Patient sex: M
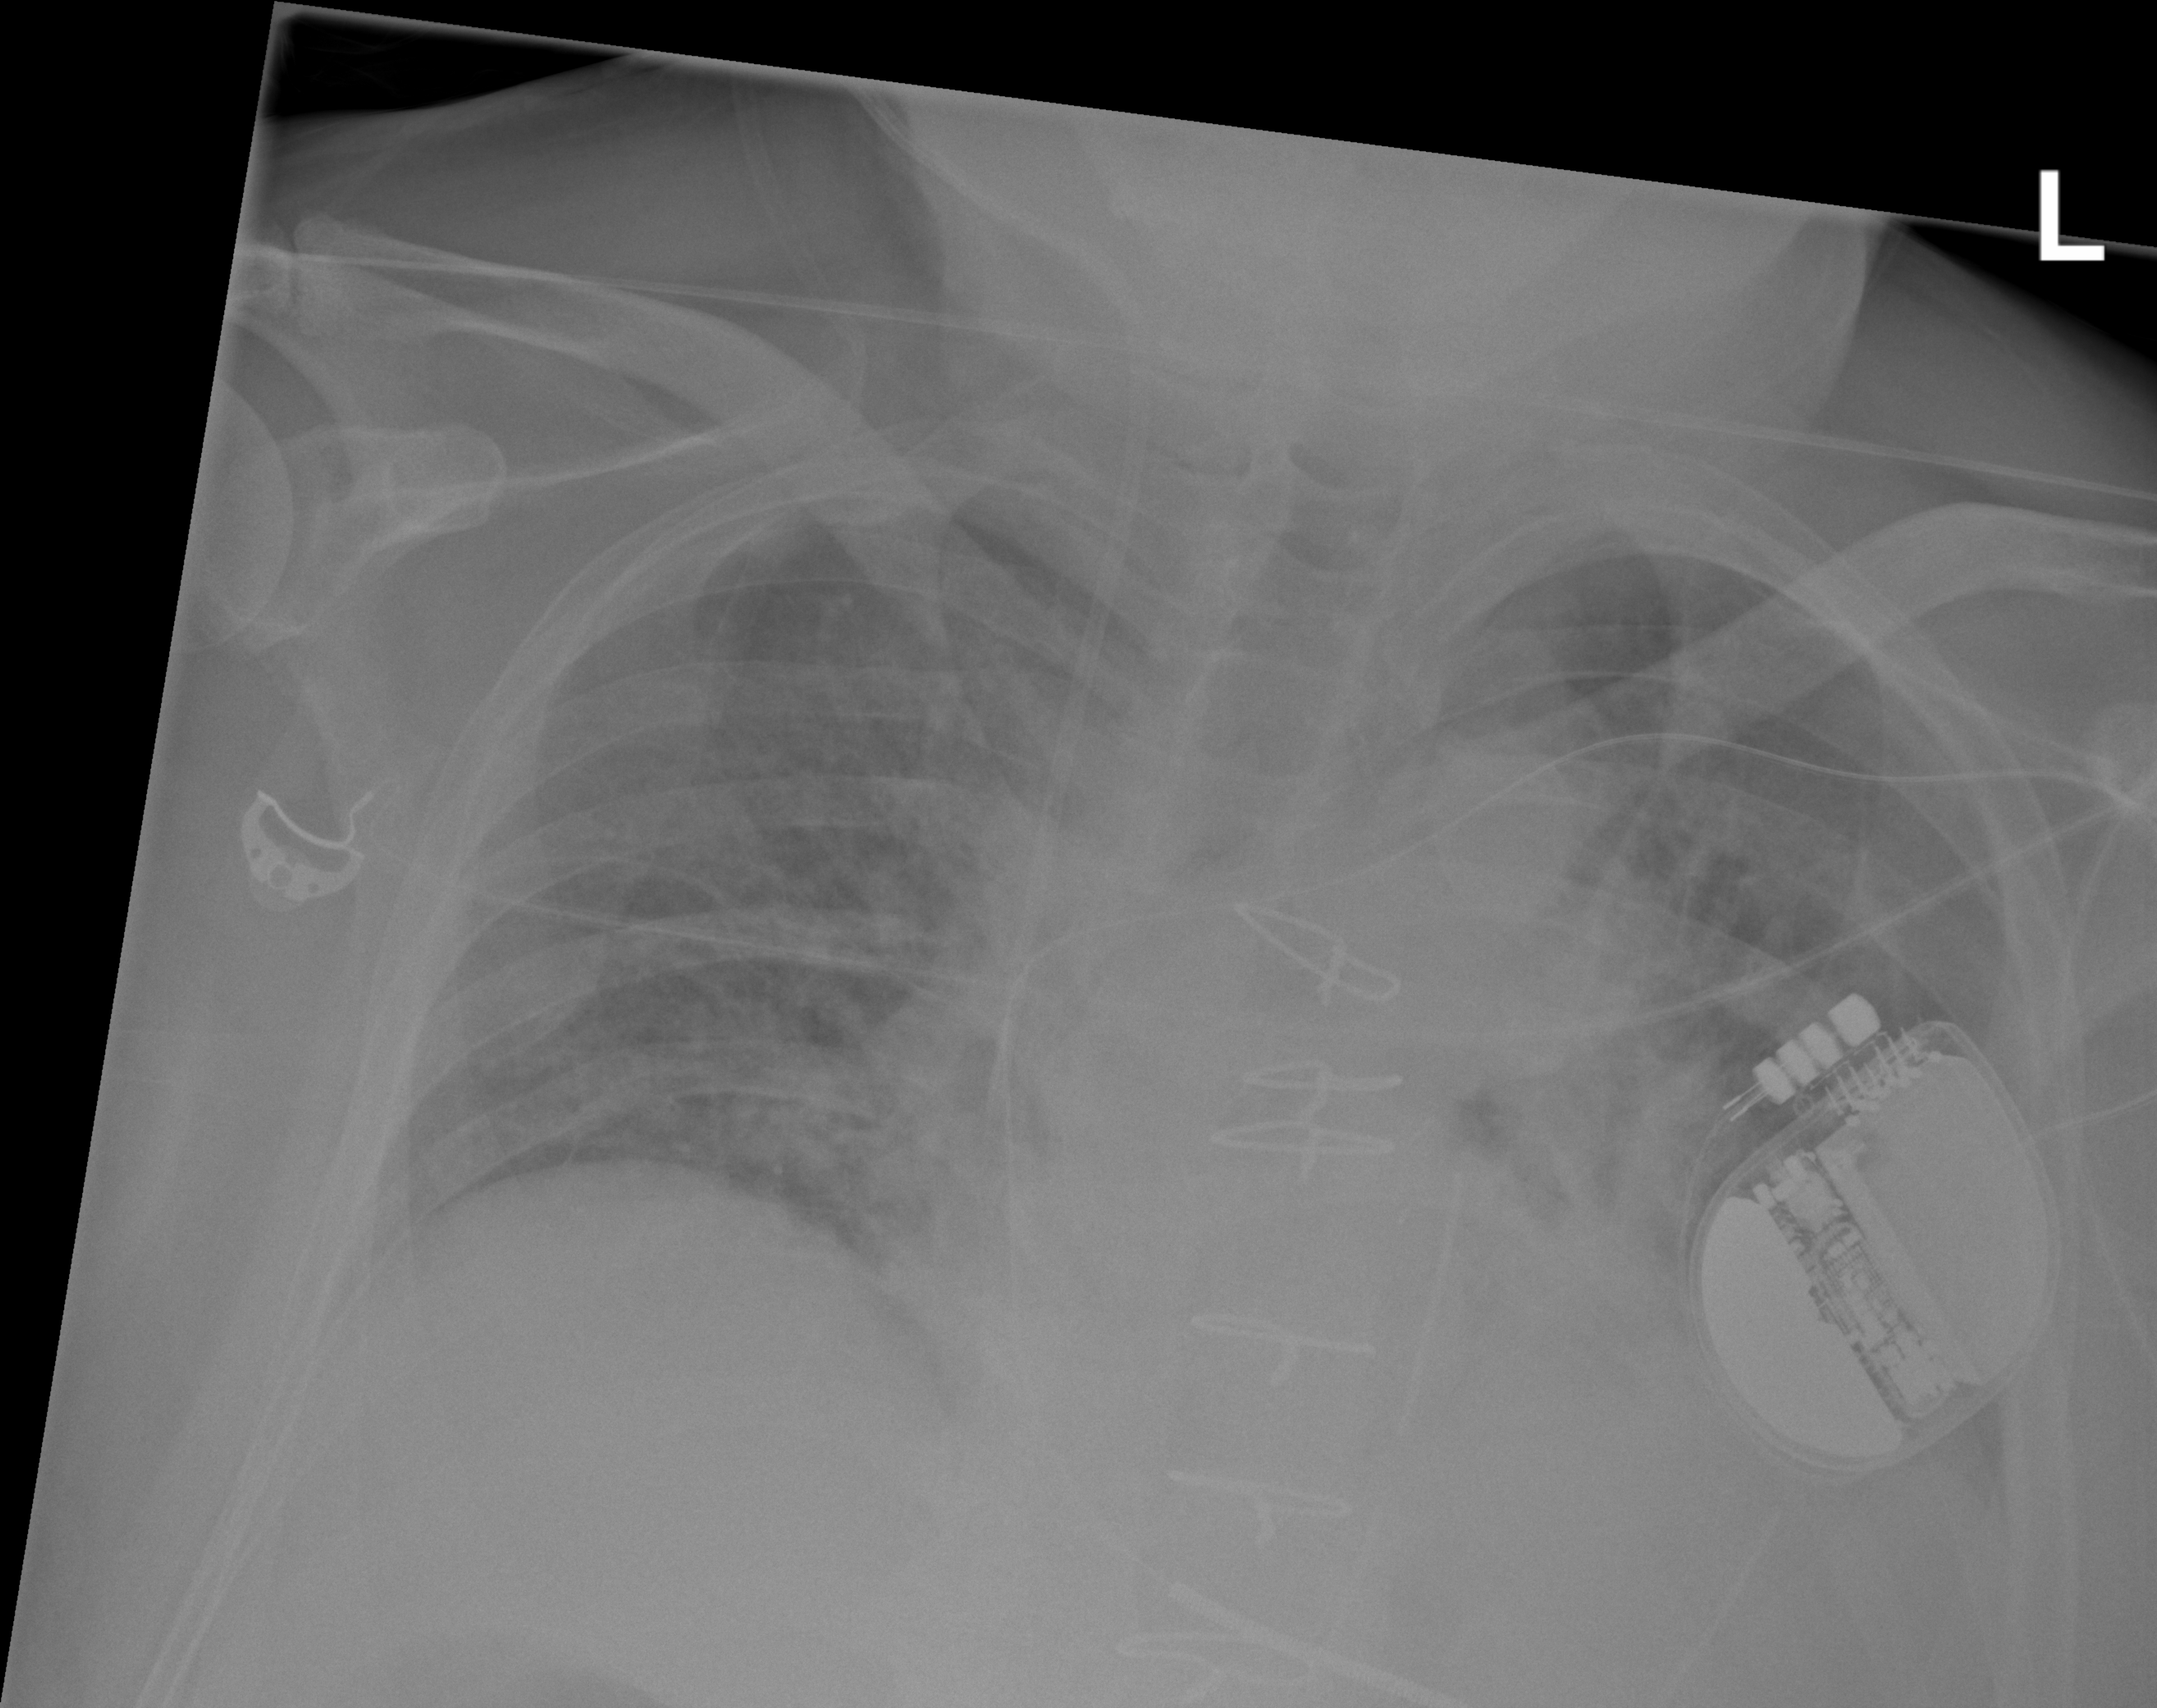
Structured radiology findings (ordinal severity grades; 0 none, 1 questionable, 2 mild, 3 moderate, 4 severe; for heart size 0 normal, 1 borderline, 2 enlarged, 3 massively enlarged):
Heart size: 2
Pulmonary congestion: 3
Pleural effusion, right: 0
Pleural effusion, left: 2
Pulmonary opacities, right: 2
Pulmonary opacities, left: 2
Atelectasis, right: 2
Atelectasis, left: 2